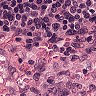
Metastatic tissue present: no